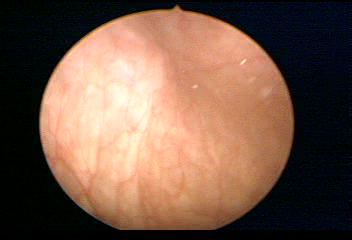
Modality: WLC
Class: Normal mucosa
Bladder cancer association: No